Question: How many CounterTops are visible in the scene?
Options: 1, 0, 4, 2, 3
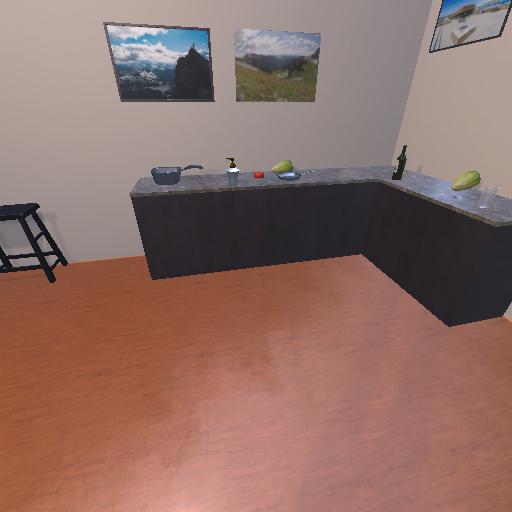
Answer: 1